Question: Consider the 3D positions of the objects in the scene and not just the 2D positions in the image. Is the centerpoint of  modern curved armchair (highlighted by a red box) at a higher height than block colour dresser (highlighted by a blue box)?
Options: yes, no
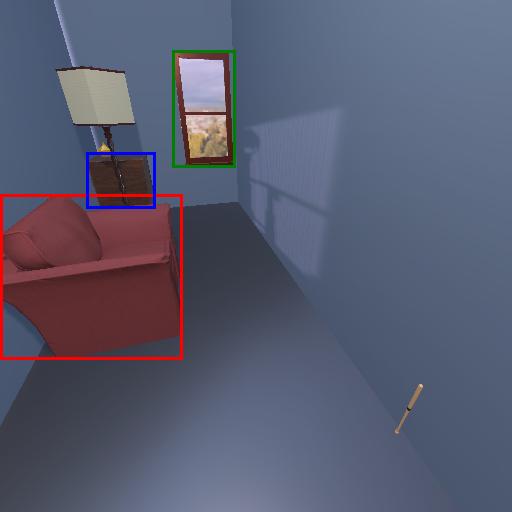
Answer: yes